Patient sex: M
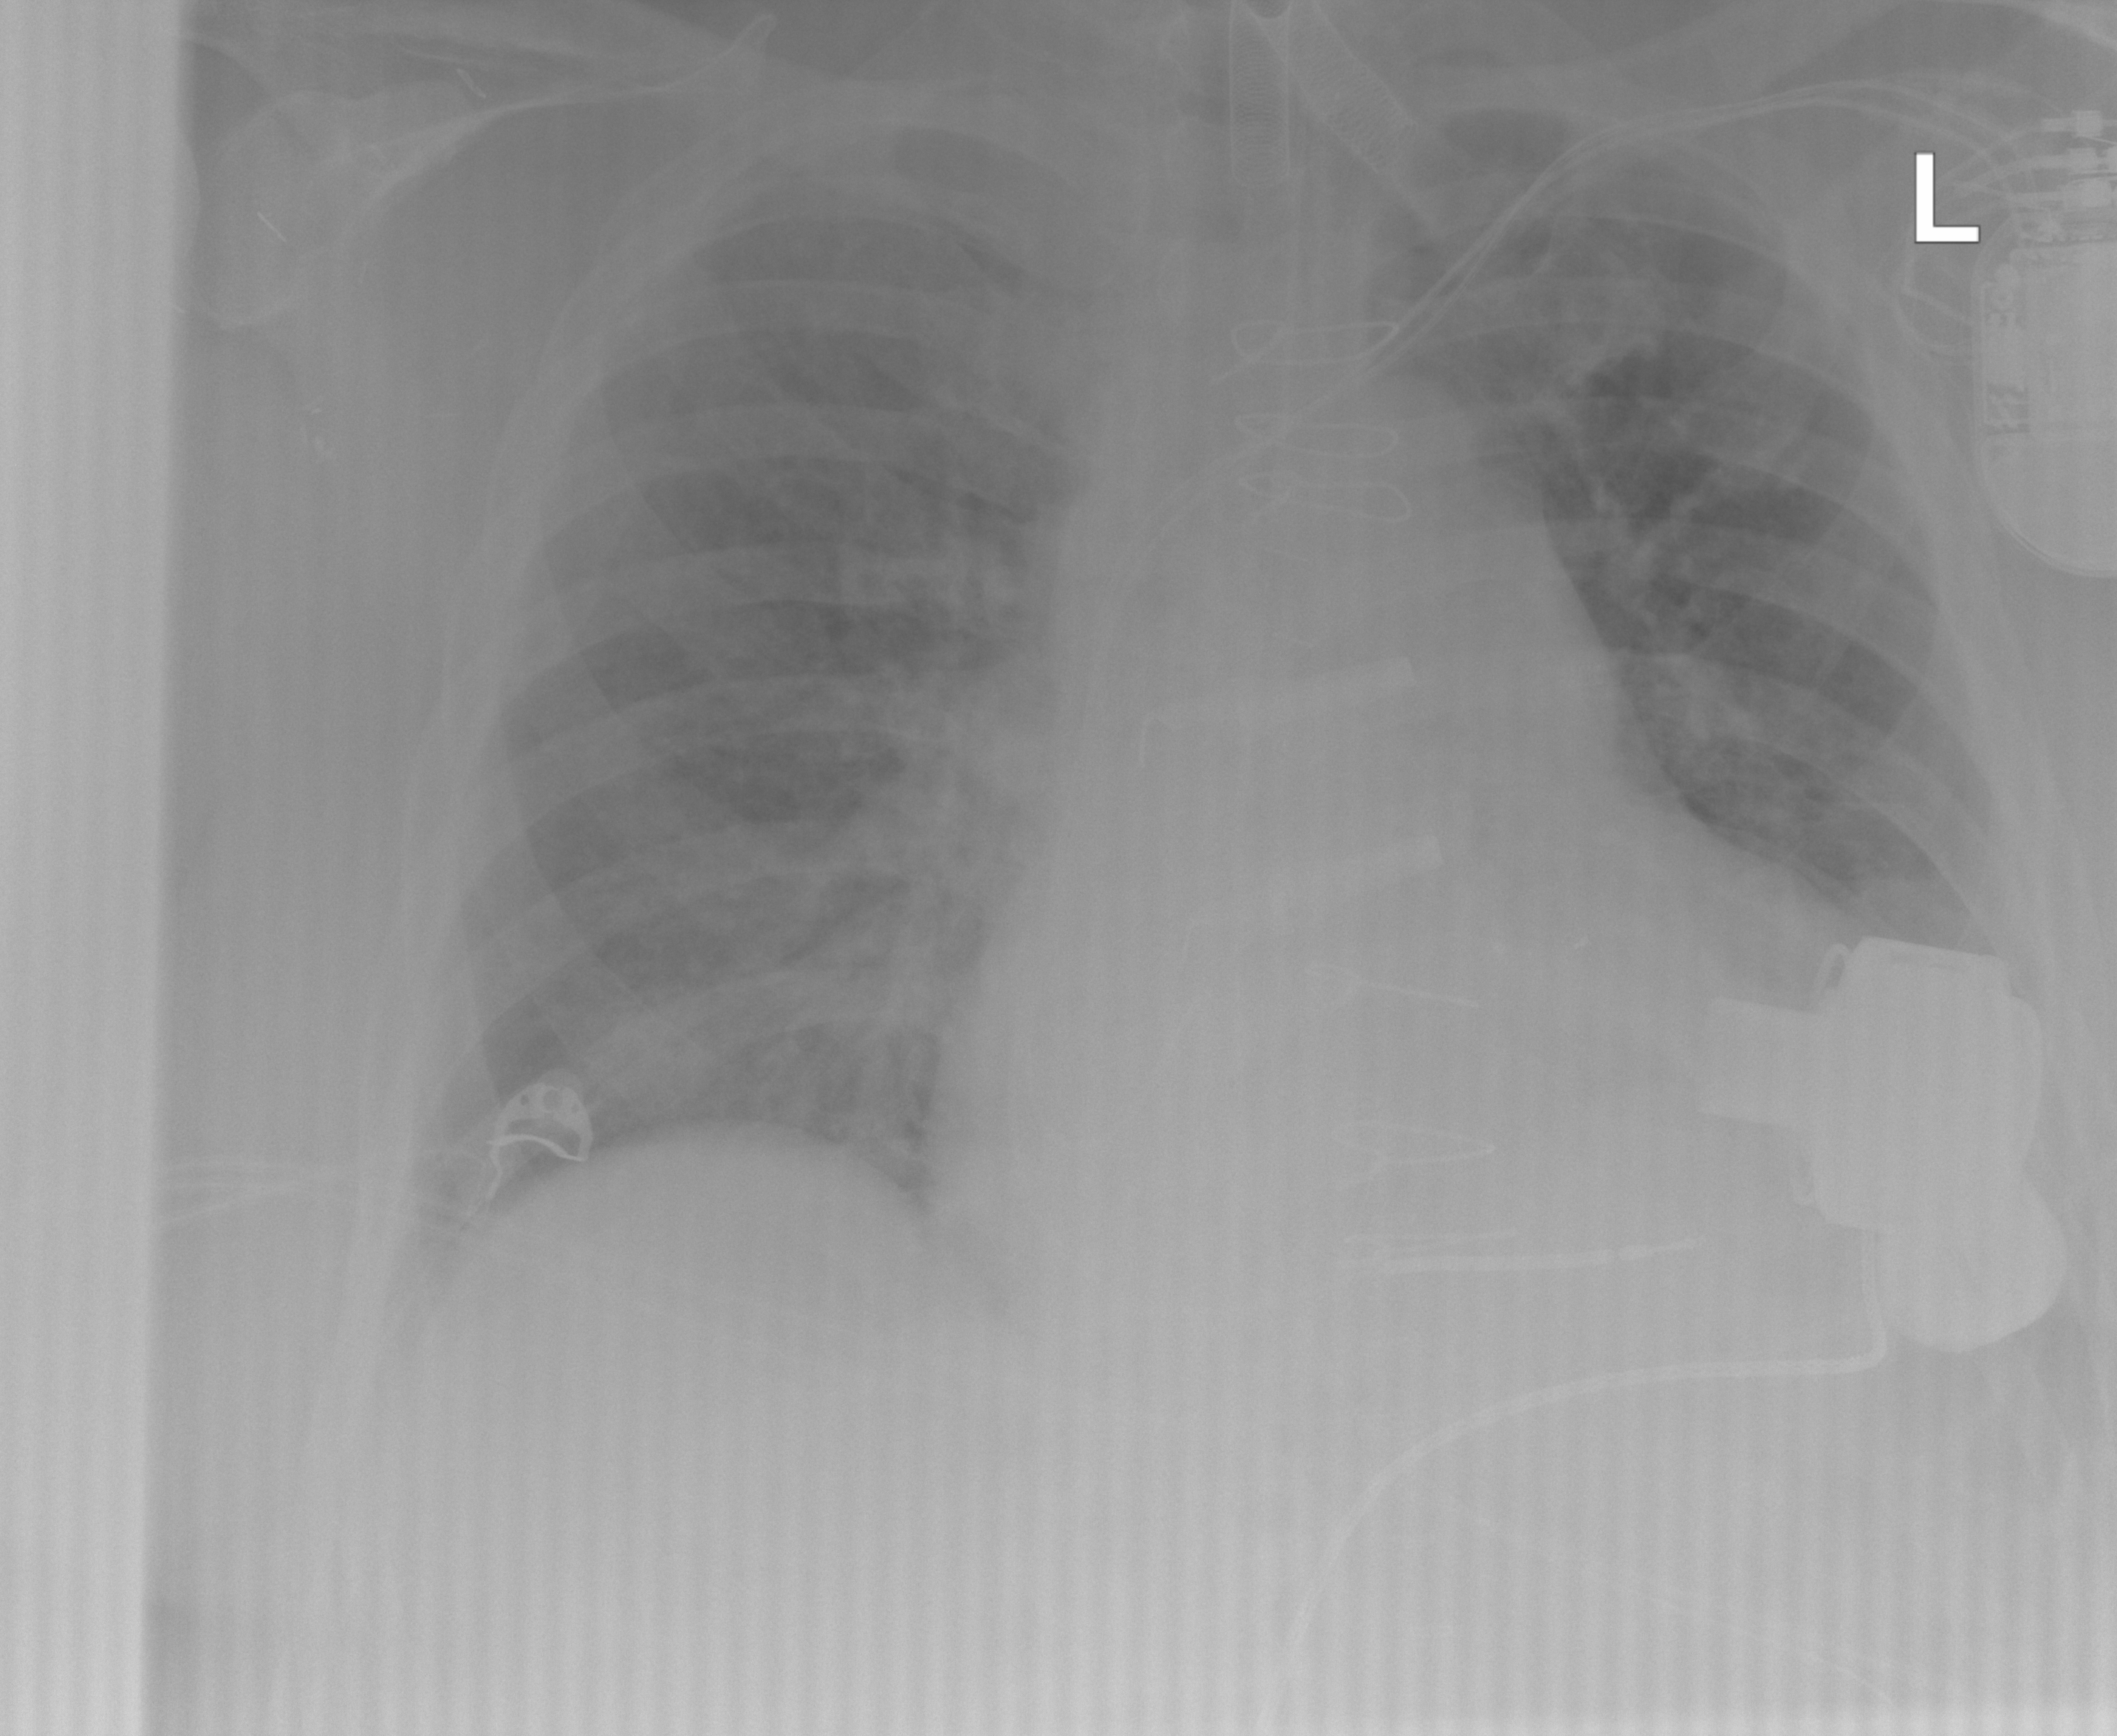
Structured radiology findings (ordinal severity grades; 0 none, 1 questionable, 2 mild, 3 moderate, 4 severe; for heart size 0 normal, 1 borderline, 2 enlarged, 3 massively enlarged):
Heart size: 2
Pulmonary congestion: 2
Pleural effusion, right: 0
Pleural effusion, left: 2
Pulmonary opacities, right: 2
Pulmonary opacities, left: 0
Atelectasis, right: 2
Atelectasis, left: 2